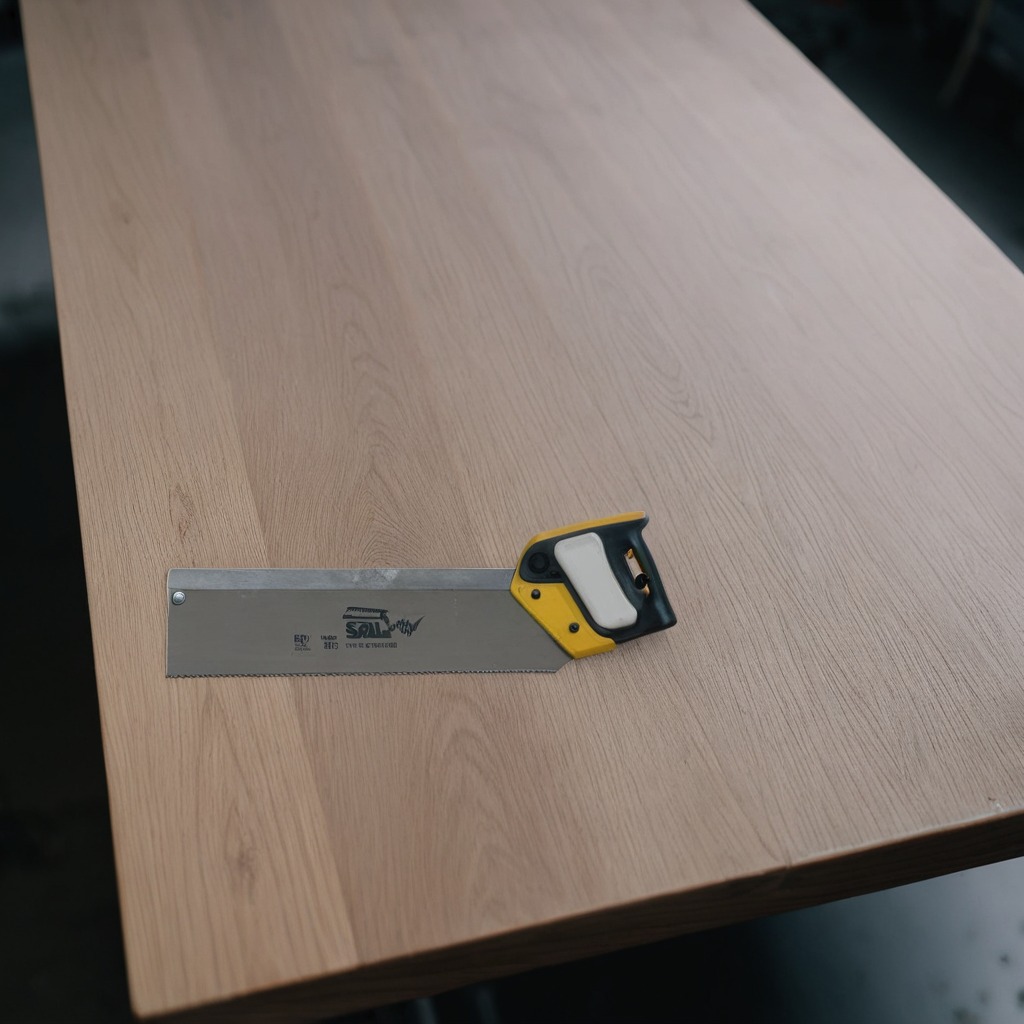
A metal saw is lying on the table.